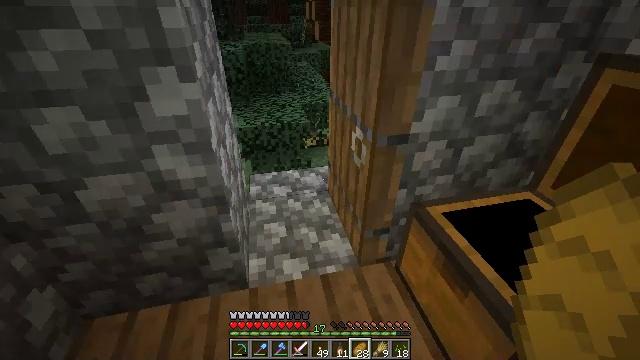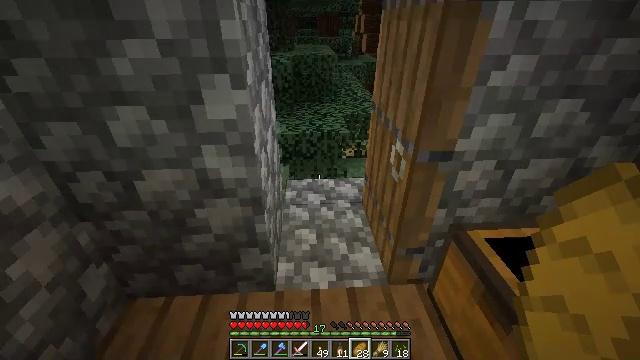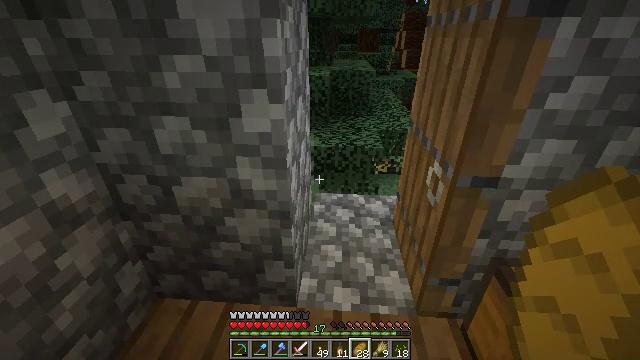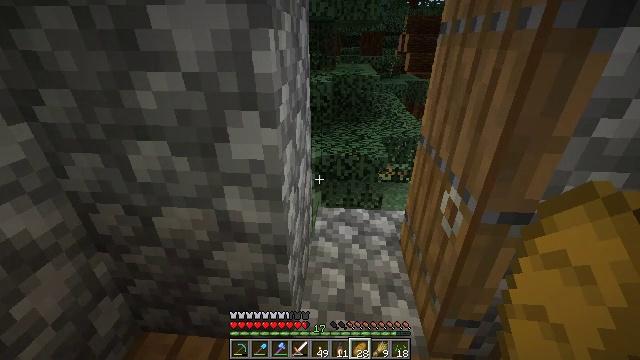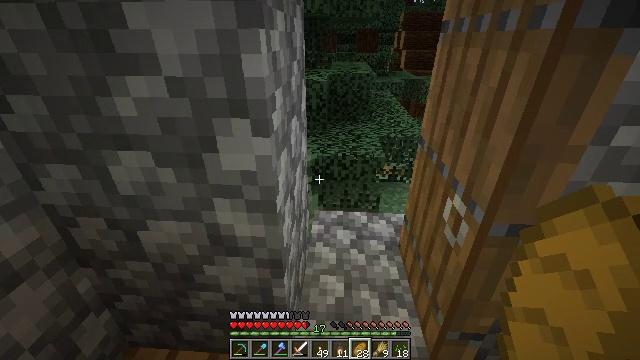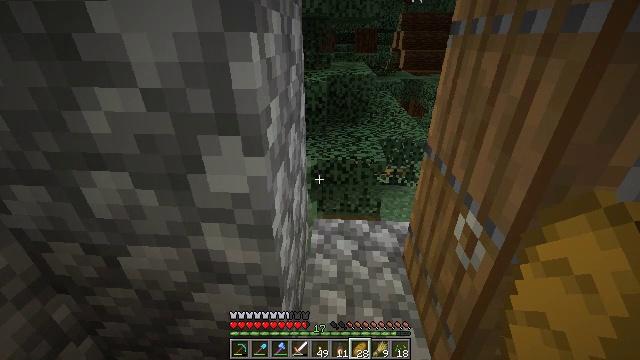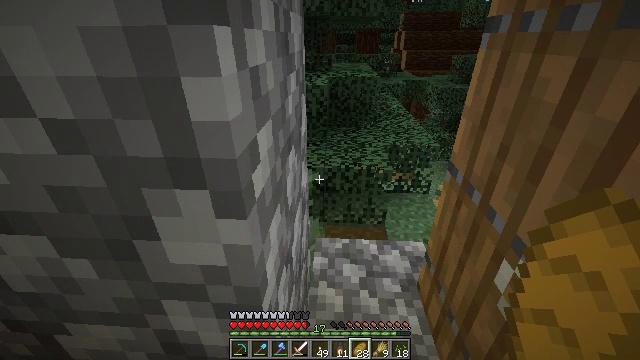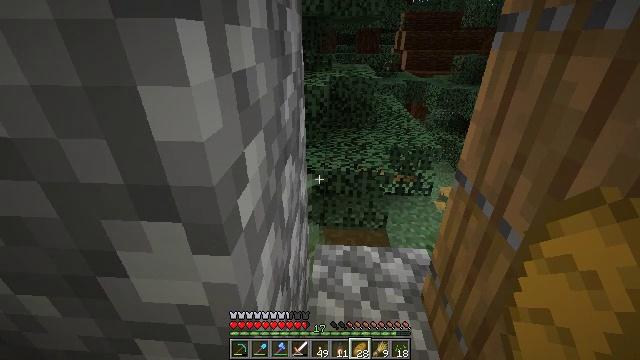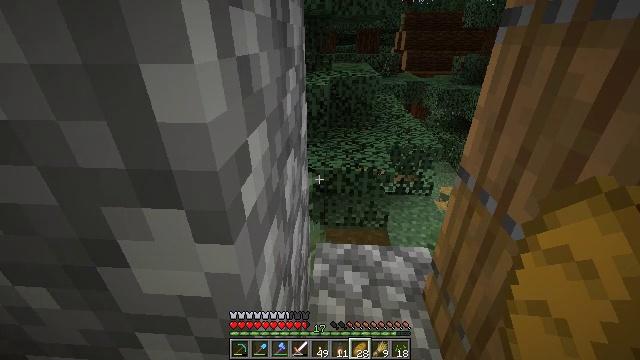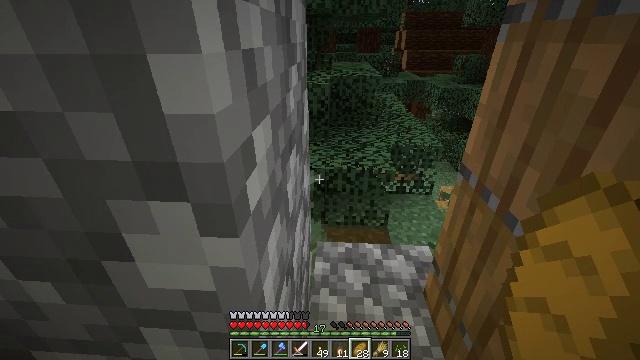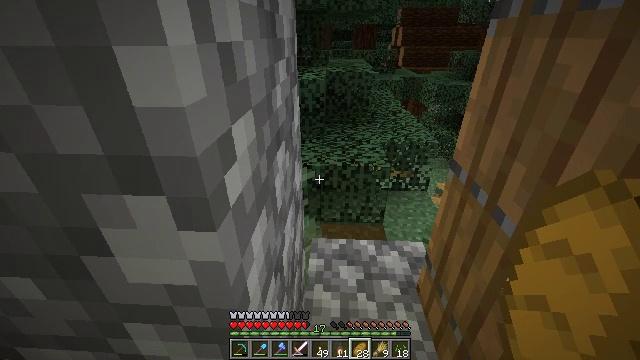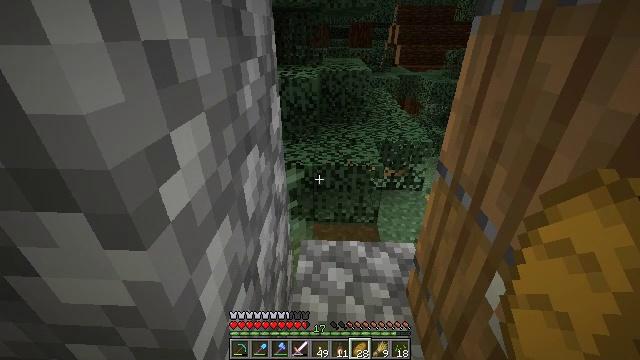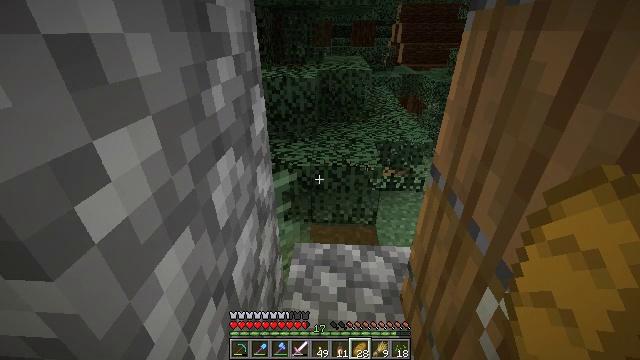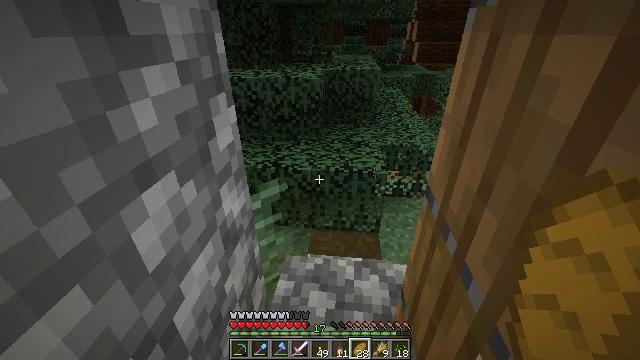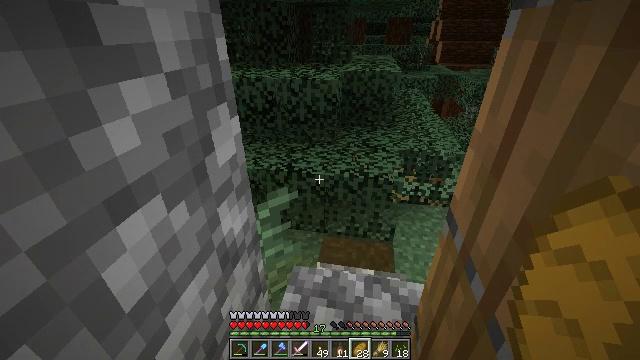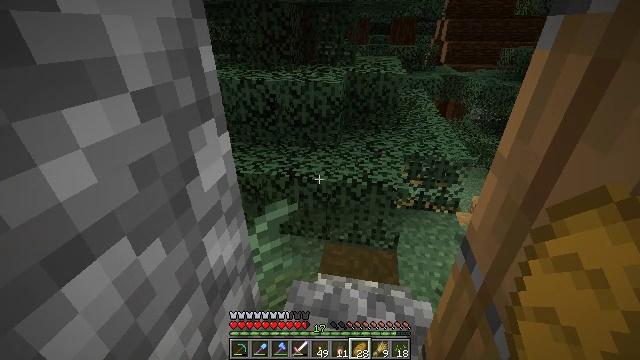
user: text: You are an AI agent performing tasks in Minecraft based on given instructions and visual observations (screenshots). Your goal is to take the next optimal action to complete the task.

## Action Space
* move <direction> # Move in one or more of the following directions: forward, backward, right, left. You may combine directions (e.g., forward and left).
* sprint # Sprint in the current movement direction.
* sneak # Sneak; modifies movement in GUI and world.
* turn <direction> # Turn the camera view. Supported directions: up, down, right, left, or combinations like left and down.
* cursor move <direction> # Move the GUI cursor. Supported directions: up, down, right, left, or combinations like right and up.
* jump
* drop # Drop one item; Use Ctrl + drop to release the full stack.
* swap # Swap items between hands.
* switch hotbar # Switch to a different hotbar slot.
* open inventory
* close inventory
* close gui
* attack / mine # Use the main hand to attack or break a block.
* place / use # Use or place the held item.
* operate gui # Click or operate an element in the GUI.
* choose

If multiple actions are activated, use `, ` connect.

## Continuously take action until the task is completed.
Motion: motion action
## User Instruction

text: Mine the pumpkin from the ground.
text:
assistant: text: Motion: turn left and up
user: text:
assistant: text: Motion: move forward, turn left and up
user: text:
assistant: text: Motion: move forward
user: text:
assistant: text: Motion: move forward
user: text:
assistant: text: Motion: move forward
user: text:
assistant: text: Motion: move forward
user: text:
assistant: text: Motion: move forward
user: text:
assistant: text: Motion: move forward
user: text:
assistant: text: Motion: move forward
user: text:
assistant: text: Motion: move forward and move right
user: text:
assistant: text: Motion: move forward and move right
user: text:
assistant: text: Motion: move forward and move right
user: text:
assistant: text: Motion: move forward and move right, turn left
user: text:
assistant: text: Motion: move forward, turn left
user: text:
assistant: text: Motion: move forward
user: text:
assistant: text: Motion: move forward
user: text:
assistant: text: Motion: move forward, turn left
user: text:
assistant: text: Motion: move forward, turn left
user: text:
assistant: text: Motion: move forward, turn left and up
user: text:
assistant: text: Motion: move forward, turn left
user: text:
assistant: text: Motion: move forward, turn left
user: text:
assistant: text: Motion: move forward, turn left
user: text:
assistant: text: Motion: move forward and move right, turn left
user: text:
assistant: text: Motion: move forward and move right, turn left
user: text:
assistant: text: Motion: move forward and move right, turn left
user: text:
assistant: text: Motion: move forward and move right
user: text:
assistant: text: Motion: move forward and move right
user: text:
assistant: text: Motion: move forward and move right
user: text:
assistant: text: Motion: move forward and move right
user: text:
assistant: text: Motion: move forward